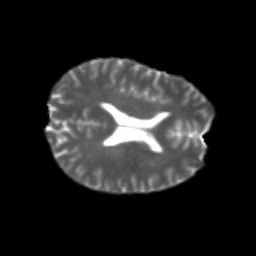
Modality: T2w
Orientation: axial
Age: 21
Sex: male
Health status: healthy
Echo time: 0.074 s